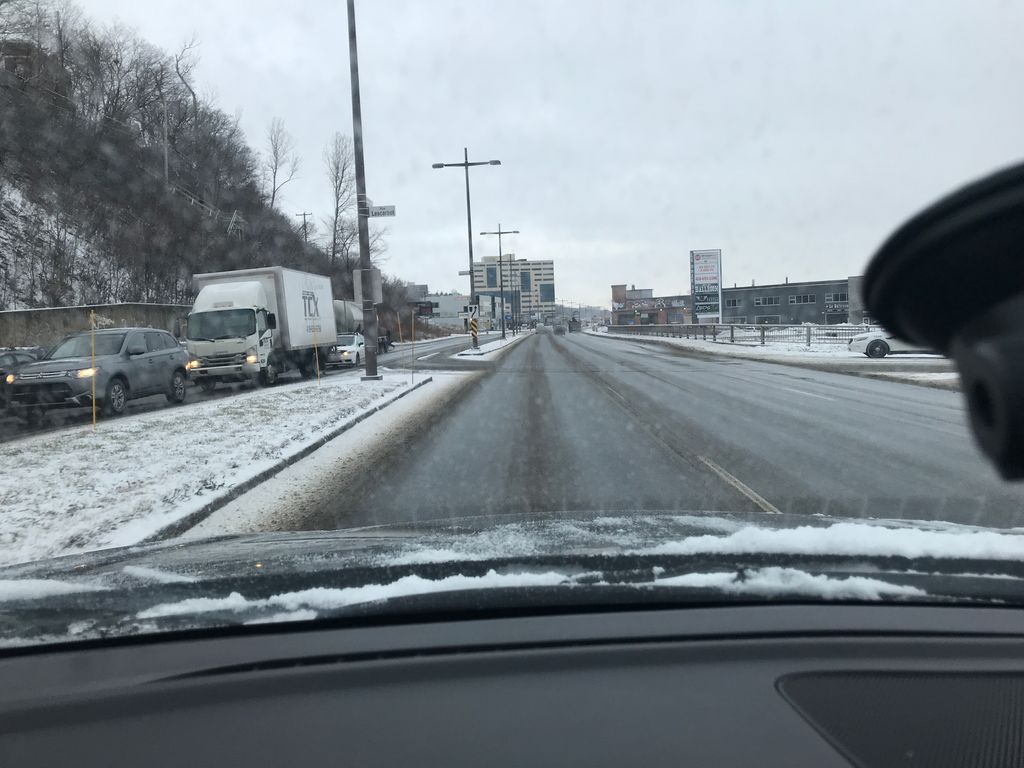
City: quebec_city